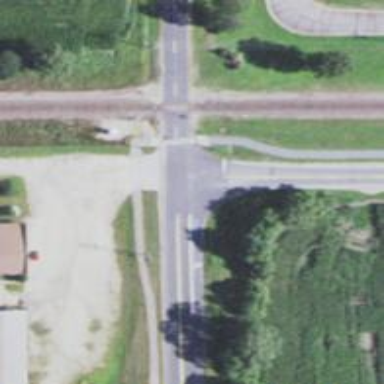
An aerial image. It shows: Asphalt cycleway with crossing.